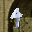
Label: 4